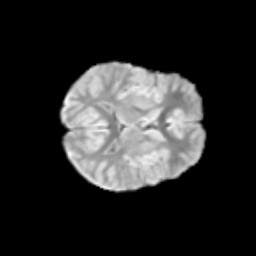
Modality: T2w
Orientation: axial
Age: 12
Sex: male
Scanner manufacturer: siemens
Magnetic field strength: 3 T
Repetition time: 3.8 s
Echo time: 0.07 s